Aerial crown-view tile of a tropical tree (Barro Colorado Island, Panama), acquired 20250317:
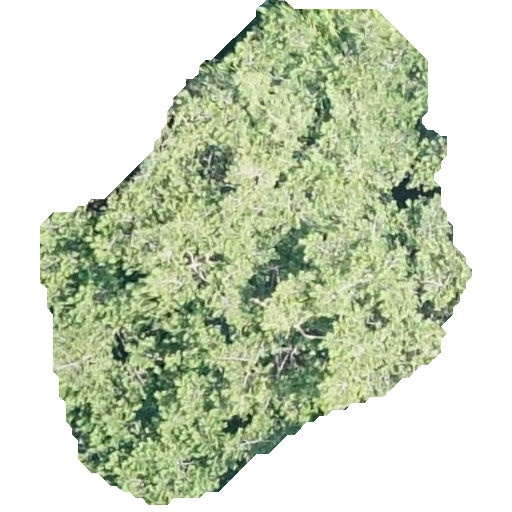
Species: Virola fosteri
GBIF accepted scientific name: Virola fosteri
Crown area: 211.337 m²